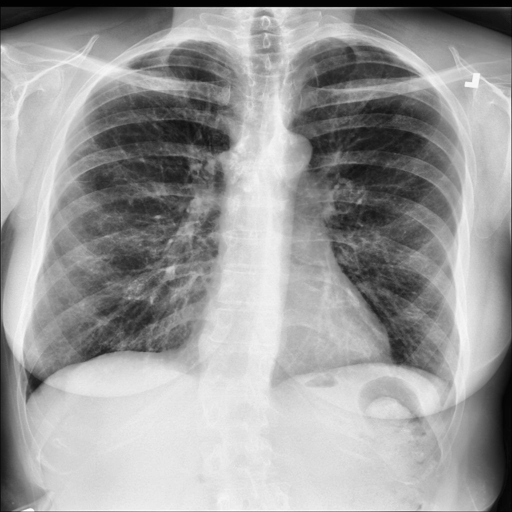
Finding: NORMAL